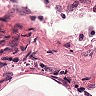
Metastatic tissue present: no